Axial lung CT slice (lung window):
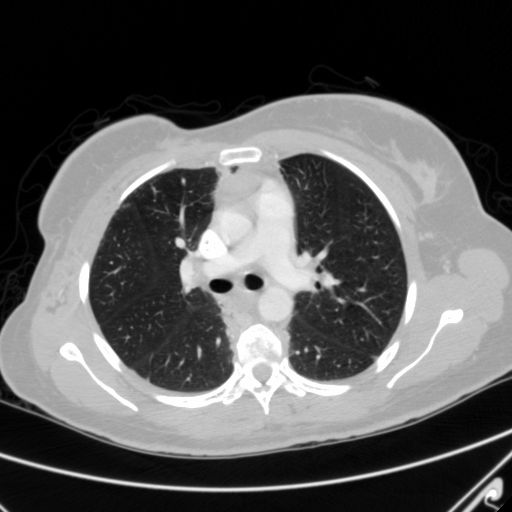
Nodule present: no